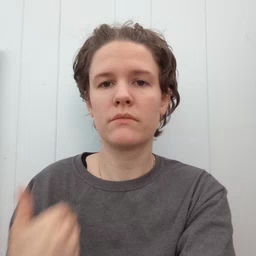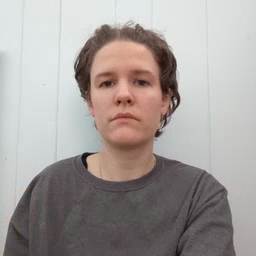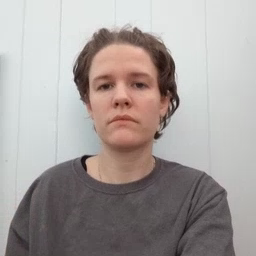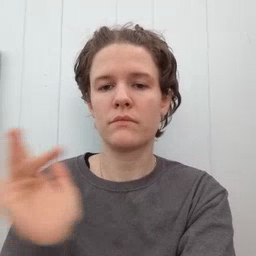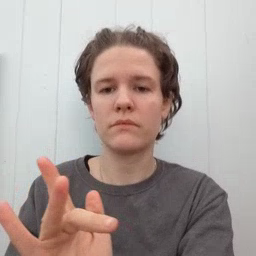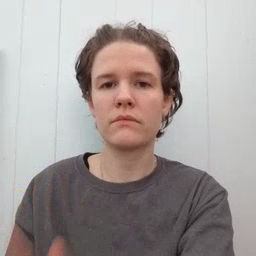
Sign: touch